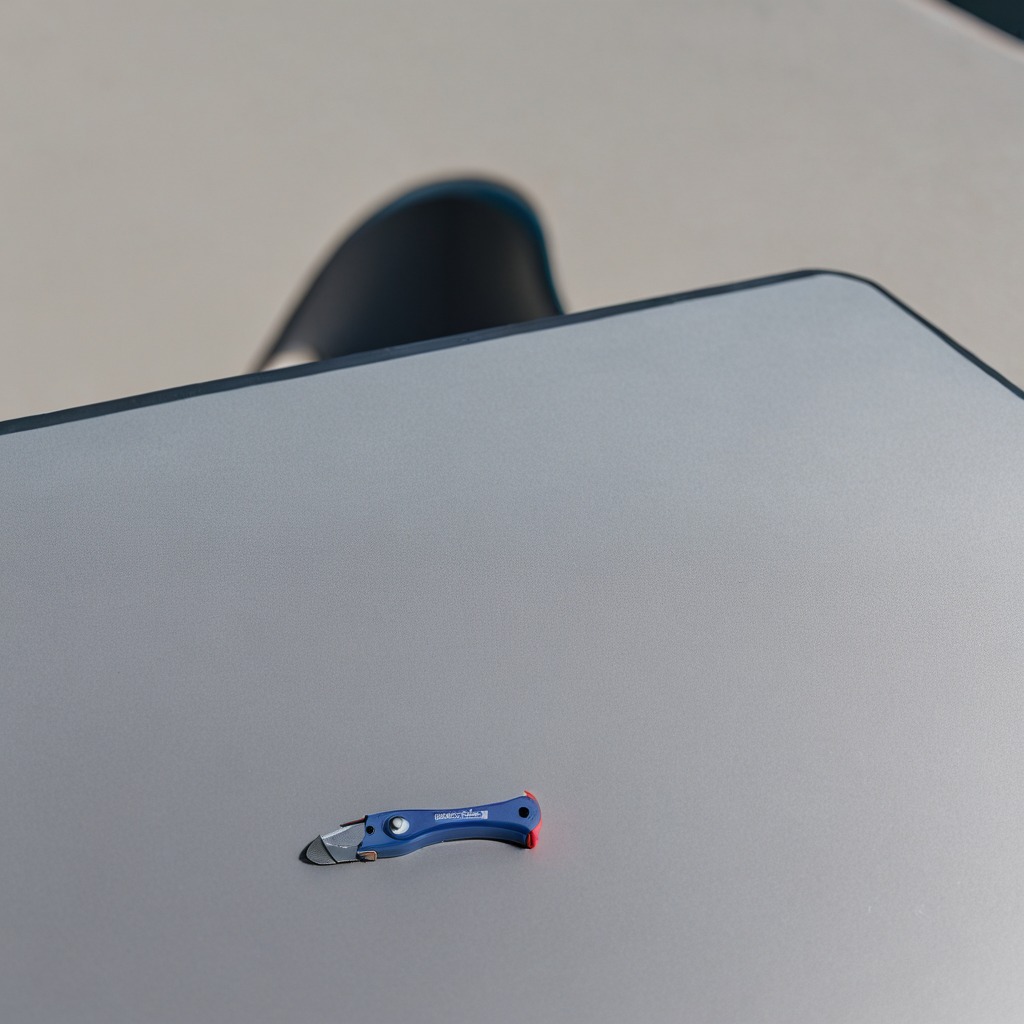
A utility knife lies on the table.